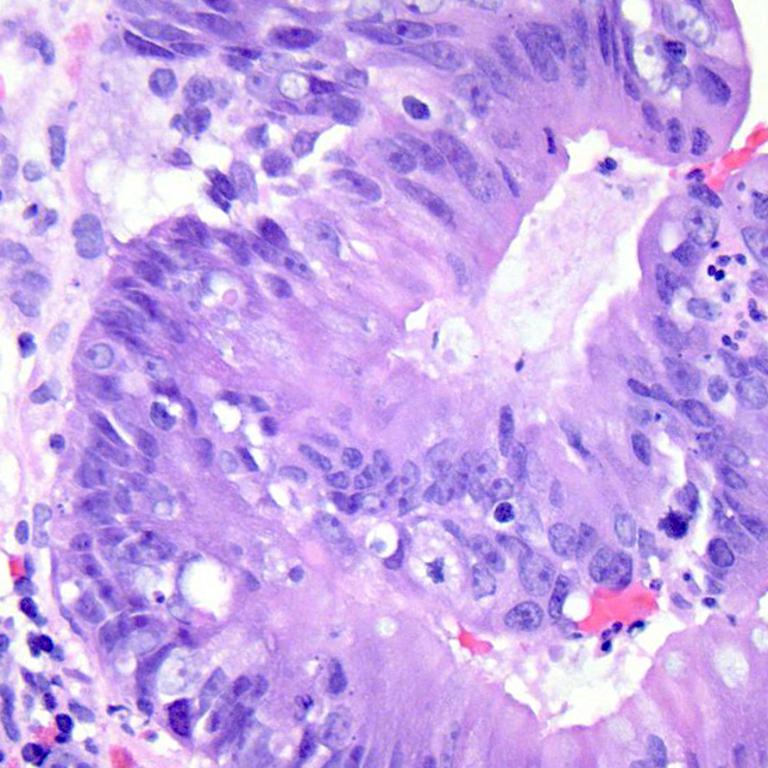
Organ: colon
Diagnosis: adenocarcinomas